Interaction volume radius: 5 \u00c5
Interaction volume height: 10 \u00c5
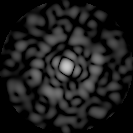
Disorder parameter: 0.8613